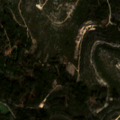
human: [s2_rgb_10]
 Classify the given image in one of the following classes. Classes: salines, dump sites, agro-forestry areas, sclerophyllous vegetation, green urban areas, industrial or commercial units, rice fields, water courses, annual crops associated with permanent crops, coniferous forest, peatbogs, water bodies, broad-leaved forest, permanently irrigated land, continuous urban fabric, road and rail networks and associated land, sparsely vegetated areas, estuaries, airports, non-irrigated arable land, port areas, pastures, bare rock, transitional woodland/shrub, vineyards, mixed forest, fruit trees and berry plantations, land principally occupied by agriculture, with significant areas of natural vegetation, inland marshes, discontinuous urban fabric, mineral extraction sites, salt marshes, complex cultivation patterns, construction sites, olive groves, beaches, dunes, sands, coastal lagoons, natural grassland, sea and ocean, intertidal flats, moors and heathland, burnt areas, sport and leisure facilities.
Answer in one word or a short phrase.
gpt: mineral extraction sites, sclerophyllous vegetation, transitional woodland/shrub